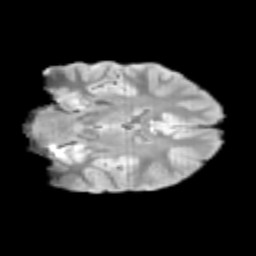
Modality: T2w
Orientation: coronal
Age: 11
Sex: male
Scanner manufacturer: siemens
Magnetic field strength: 3 T
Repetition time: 3.8 s
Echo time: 0.07 s